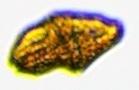
Label: Akashiwo